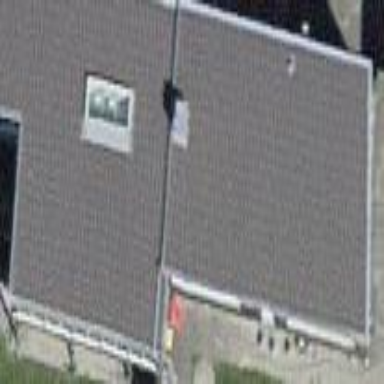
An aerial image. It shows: Residential building.